Question: I am trying to get a TextView with white background and rounded corners and text in the middle.
Something that looks like this:

So far I have this but it is not giving me the above effect.
'''
<TextView
android:textColor="#000000"
android:background="#FFFFFF"
android:text="0" />
'''
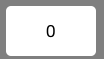
Answer: First of all, I would create a custom drawable resource for easy implementation of rounded corners.
(place this in res/drawable)
'''
<?xml version="1.0" encoding="utf-8"?>
<shape xmlns:android="http://schemas.android.com/apk/res/android"
android:shape="rectangle" >
<solid
android:color="ffffff" />
<corners
android:radius="15dp"/>
<stroke
android:width="1dp"
android:color="@android:color/black" />
</shape>
'''
More info on xml drawable resources can be found <URL>
Then change your TextView in xml layout file to match this:
'''
<TextView
android:layout_width="wrap_content"
android:layout_height="wrap_content"
android:padding="8dp"
android:textColor="#000000"
<!--refer to your custom drawable from earlier-->
android:background="@drawable/my_bg"
<!--center text within TextView-->
android:gravity="center"
android:text="0" />
'''
I hope this helps, Happy Coding!